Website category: jobs
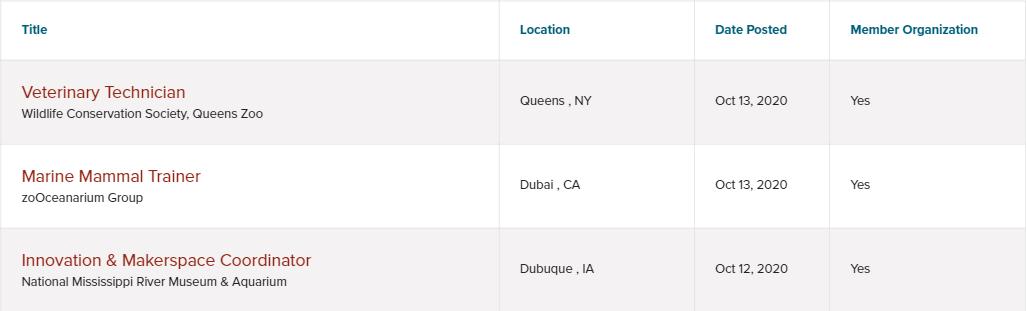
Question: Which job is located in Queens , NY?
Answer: Veterinary Technician

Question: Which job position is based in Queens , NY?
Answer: Veterinary Technician

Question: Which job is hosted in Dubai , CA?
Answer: Marine Mammal Trainer

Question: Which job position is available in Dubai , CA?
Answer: Marine Mammal Trainer

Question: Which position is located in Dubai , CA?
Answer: Marine Mammal Trainer

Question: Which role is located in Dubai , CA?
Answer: Marine Mammal Trainer

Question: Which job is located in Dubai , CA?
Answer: Marine Mammal Trainer

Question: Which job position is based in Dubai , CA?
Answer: Marine Mammal Trainer

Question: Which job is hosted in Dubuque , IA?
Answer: Innovation & Makerspace Coordinator

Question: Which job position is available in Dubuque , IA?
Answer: Innovation & Makerspace Coordinator

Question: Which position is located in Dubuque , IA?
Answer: Innovation & Makerspace Coordinator

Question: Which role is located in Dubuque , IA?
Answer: Innovation & Makerspace Coordinator

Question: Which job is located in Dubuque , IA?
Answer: Innovation & Makerspace Coordinator

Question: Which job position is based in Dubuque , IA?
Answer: Innovation & Makerspace Coordinator